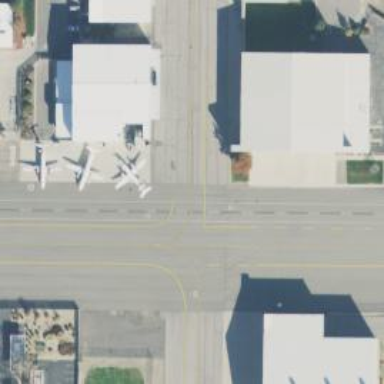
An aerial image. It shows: View of taxiway at the airport.